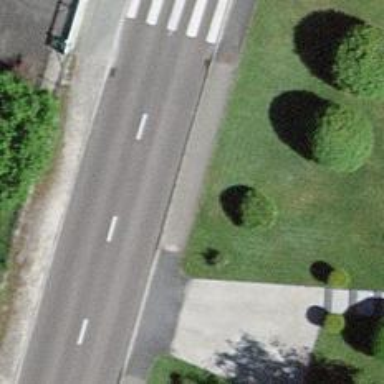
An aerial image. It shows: Bus stop equipped with public transport stop position.